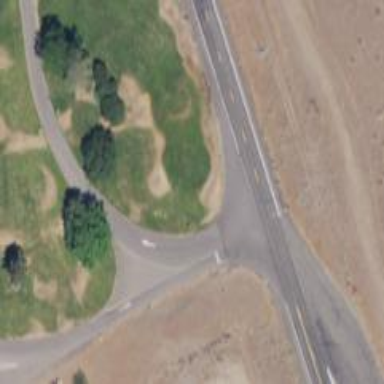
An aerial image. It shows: Service road leading to rest area.